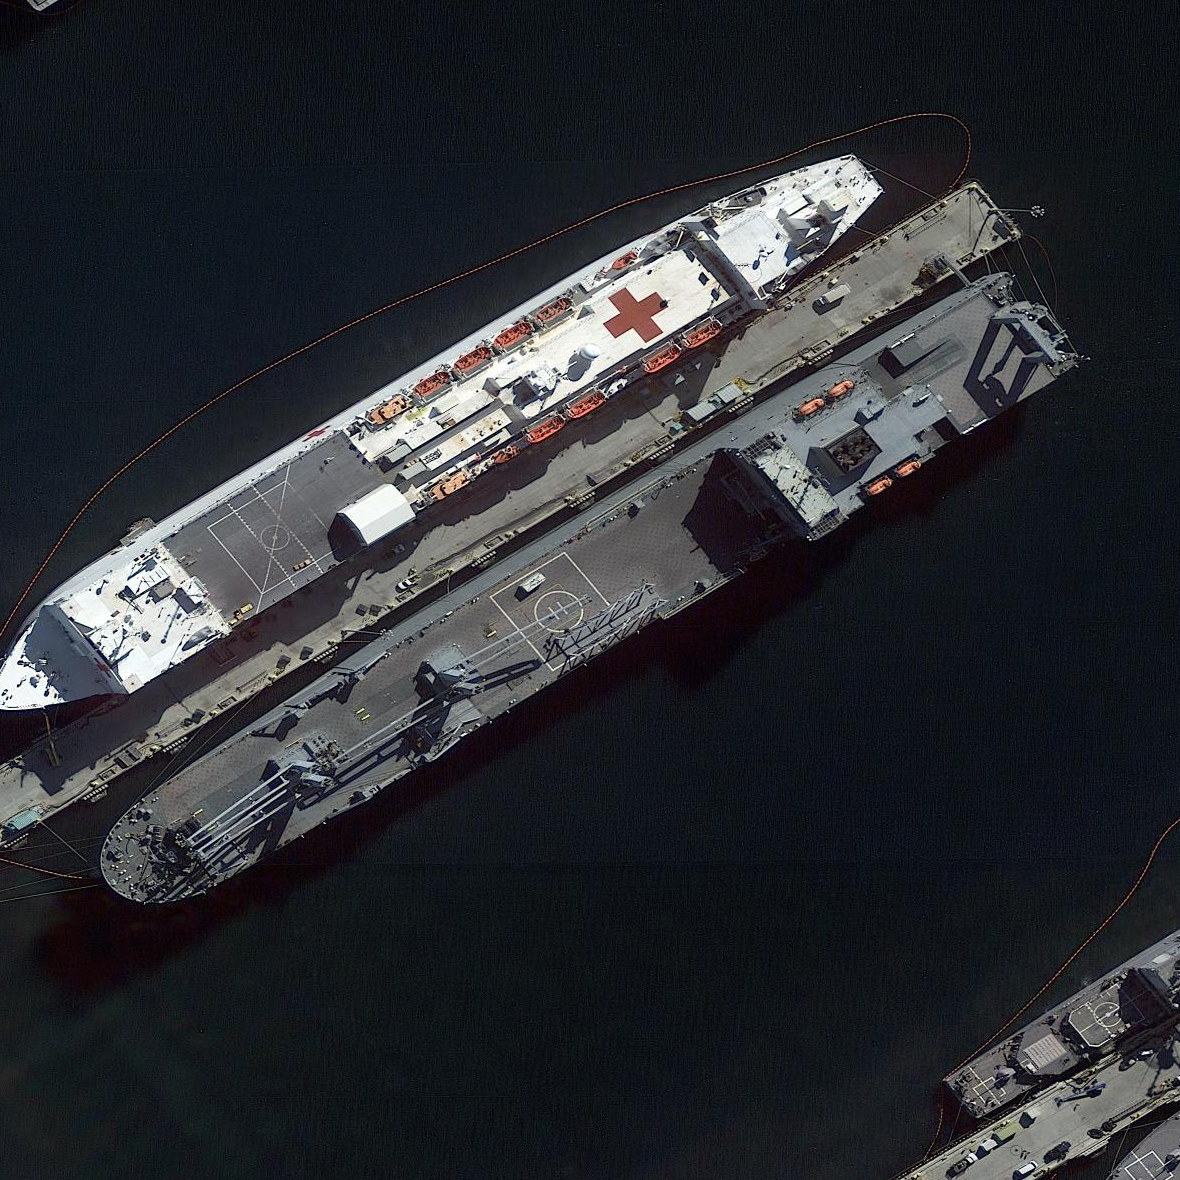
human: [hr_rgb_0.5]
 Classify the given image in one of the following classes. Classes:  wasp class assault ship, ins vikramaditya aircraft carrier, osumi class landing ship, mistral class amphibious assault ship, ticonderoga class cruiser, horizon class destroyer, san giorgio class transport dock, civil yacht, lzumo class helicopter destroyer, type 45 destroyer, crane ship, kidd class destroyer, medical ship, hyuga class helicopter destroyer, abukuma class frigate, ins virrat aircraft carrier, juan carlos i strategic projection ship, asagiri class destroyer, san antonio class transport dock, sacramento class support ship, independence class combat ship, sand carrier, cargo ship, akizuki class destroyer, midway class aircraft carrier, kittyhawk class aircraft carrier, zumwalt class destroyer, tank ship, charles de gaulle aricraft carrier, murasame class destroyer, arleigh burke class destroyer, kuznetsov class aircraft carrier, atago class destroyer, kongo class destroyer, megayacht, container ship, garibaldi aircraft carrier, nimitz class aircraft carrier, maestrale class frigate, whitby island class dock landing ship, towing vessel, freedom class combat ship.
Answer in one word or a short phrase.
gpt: Medical ship